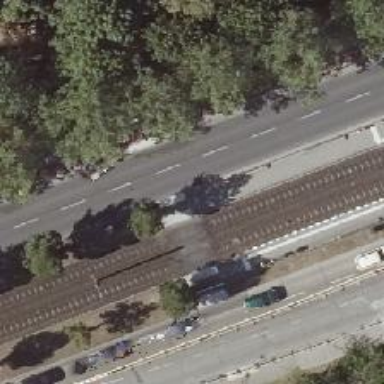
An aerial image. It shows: Unmarked crossing on the road.